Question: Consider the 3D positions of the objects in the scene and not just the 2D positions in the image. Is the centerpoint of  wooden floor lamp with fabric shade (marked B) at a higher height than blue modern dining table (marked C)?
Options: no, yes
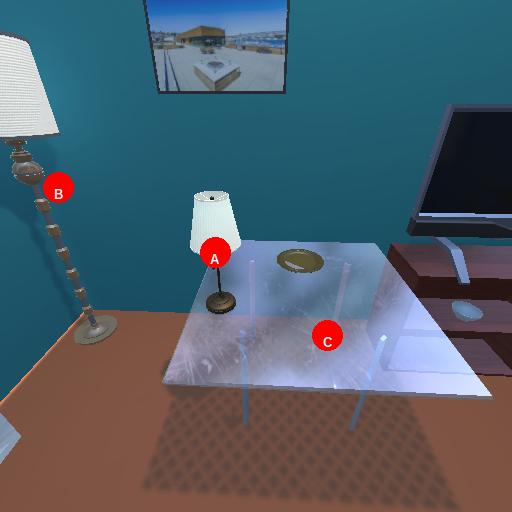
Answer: no